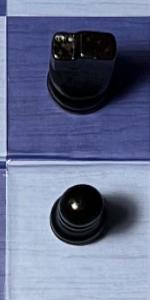
Label: Pawn_Black